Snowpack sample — Snodgrass Mountain, Crested Butte, Colorado (2/4/25, 12:06 PM MST)
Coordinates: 38.923, -106.968
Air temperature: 35 °F
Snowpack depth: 80 cm
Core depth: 70 cm
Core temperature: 32 °F
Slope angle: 14°, slope face: 78°
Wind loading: low
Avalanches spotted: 0
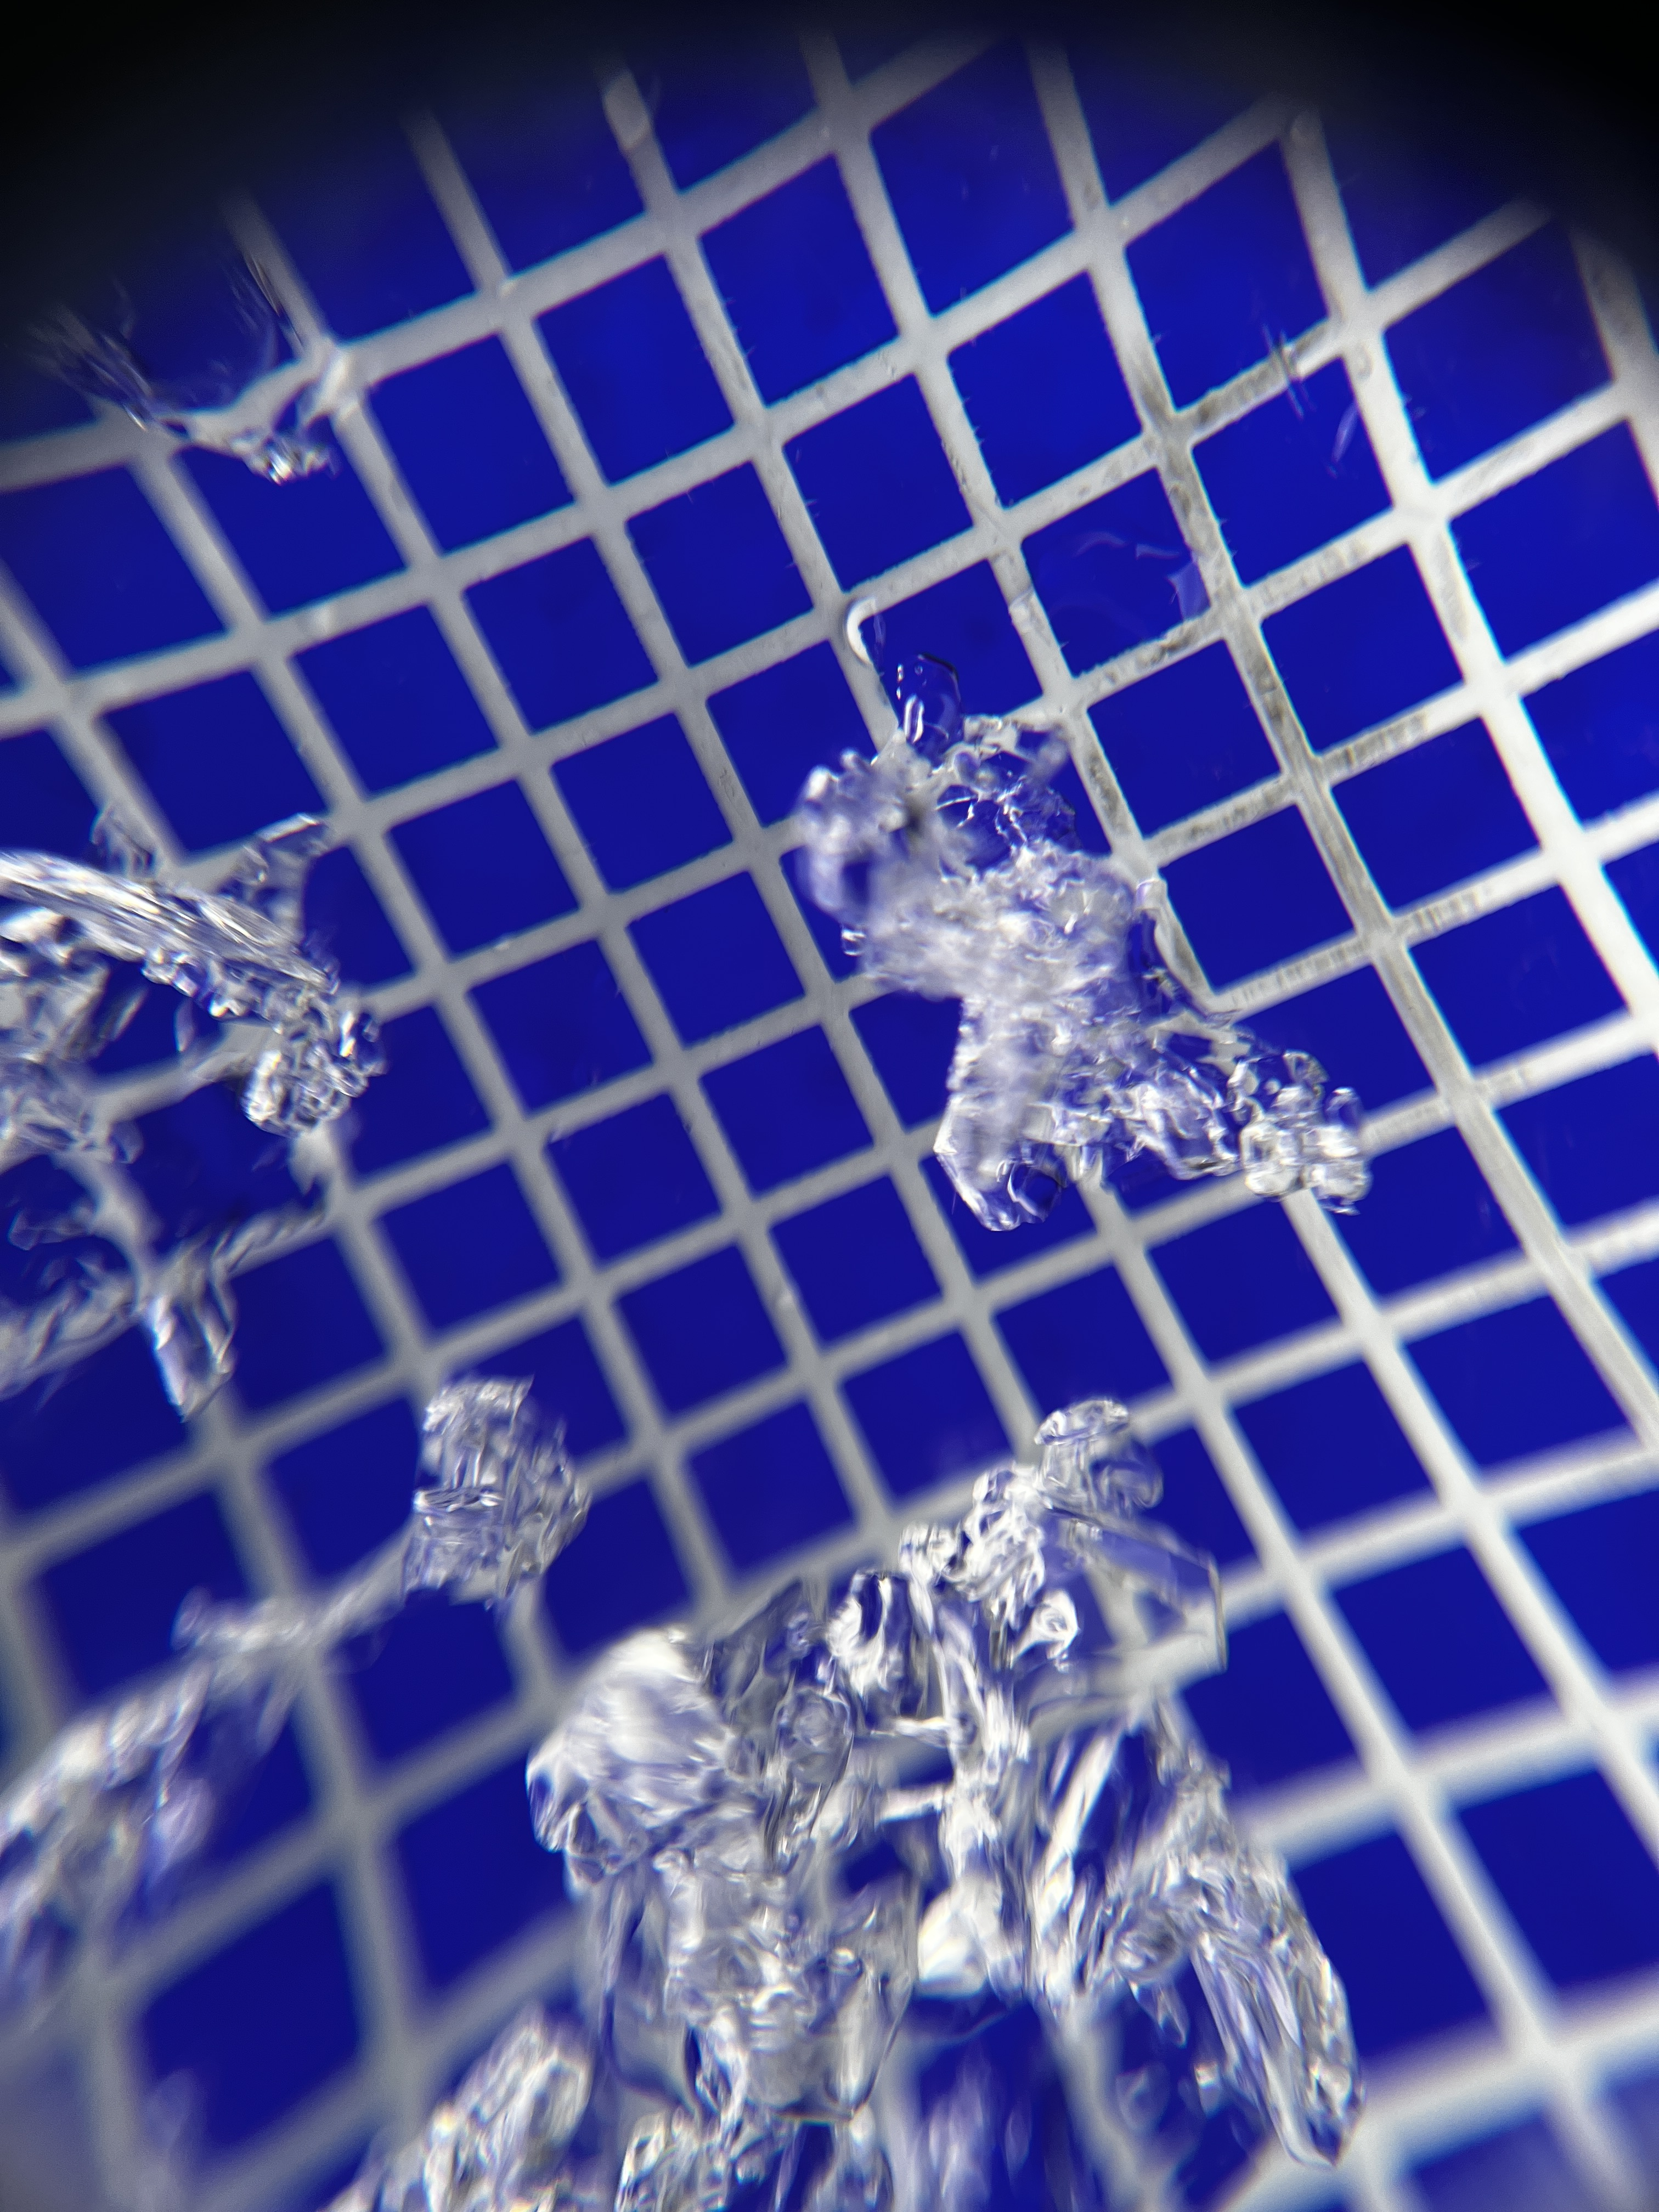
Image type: magnified_profile
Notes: No avalanches nearby, unusually warm weather for the last month reported by residents, Collected 25 yards from treeline